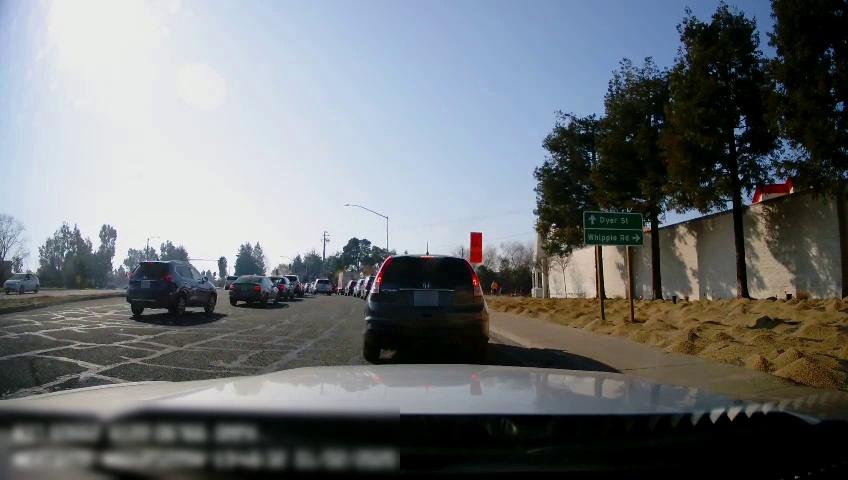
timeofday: Dusk/Dawn/Twilight
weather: Sunny
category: Drivable Space
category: Drivable Space
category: Vehicles | Car
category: Vehicles | SUV
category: Vehicles | SUV
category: Vehicles | SUV
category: Vehicles | Car
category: Vehicles | SUV
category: Vehicles | SUV
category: Vehicles | SUV
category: Vehicles | SUV
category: Vehicles | SUV
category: Vehicles | Truck
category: Vehicles | SUV
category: Pedestrians
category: Pedestrians
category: Traffic | Signs
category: Traffic | Signs